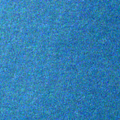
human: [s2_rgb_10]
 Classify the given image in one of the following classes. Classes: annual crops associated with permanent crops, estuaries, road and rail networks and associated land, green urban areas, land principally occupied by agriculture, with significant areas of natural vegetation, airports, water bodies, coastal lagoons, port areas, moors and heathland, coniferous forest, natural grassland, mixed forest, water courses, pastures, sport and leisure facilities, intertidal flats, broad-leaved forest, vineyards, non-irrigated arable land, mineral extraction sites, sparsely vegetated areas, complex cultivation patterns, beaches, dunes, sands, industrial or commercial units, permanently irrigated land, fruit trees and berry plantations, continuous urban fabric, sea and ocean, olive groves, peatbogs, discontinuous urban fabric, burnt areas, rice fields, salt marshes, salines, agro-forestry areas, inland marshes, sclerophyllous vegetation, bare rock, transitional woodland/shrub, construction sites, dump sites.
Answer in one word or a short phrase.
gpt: sea and ocean